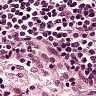
Metastatic tissue present: no